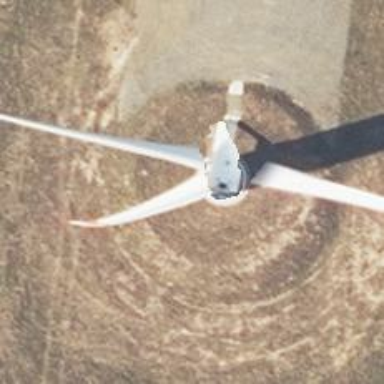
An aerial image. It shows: Wind-powered generator.